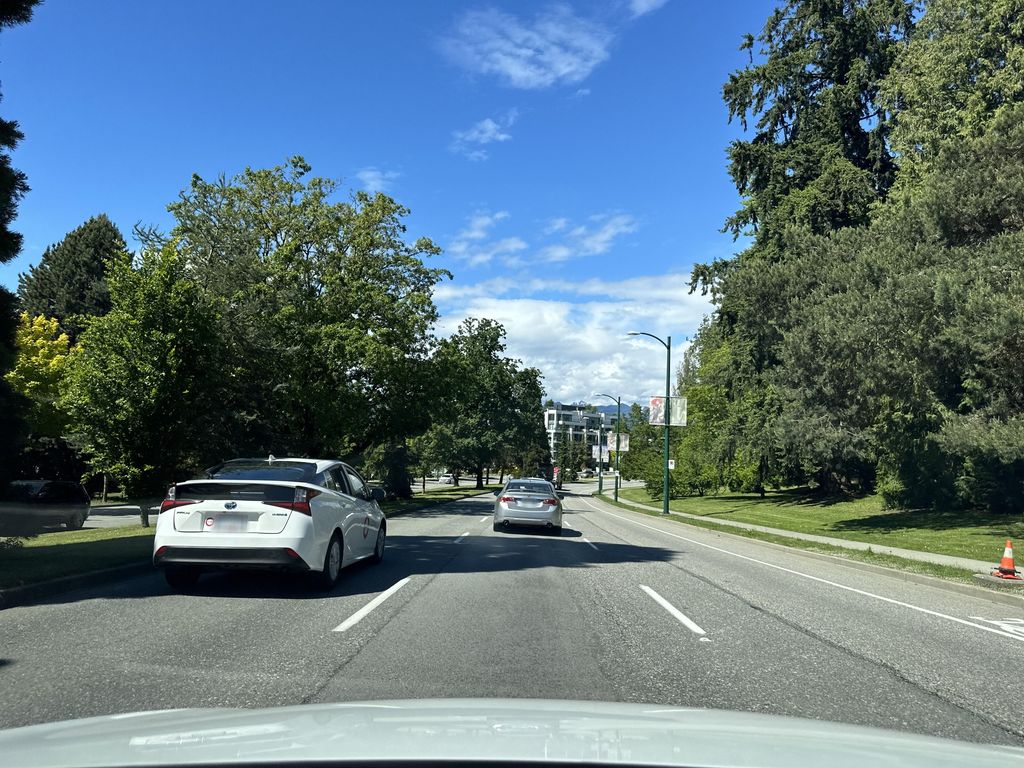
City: vancouver